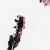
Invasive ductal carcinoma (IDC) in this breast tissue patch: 0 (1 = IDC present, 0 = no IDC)